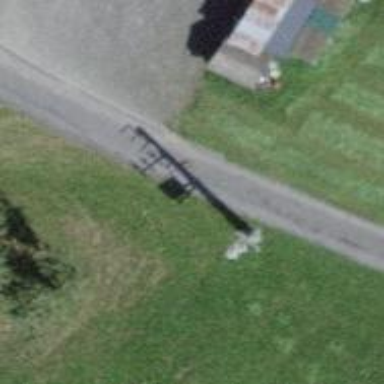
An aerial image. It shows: Pole with transformer.